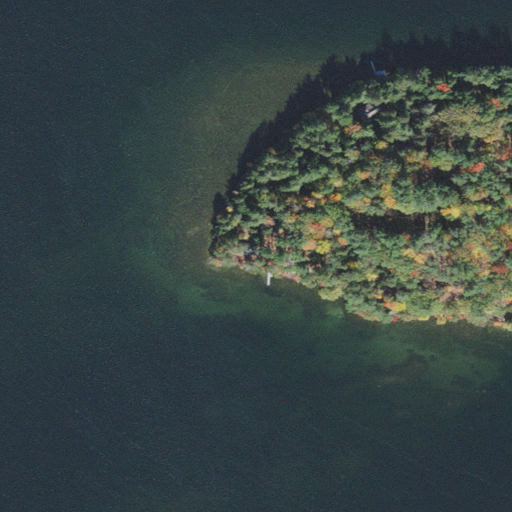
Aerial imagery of cape in New Hampshire named Jerry Point containing open water, evergreen forest, mixed forest, and open development